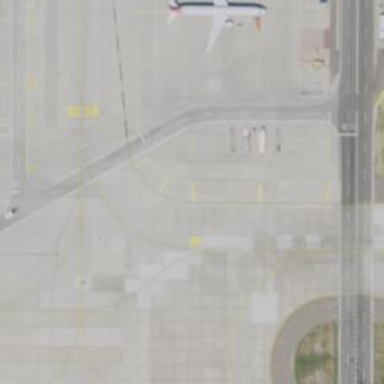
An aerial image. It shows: View of taxiway at the airport.